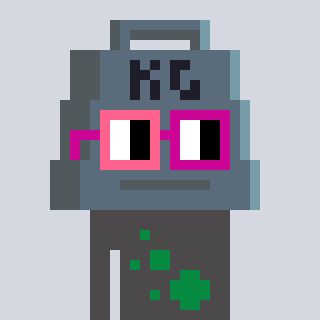
a pixel art character with square pink and red glasses, a weight-shaped head and a grayscale-colored body on a cool background